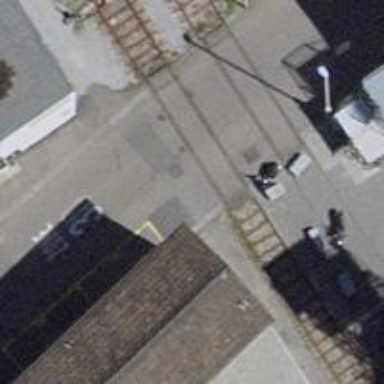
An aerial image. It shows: Level crossing along the railway.